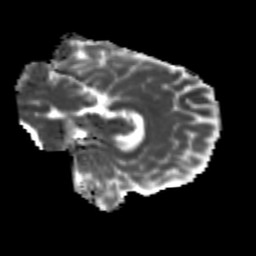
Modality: MD
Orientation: sagittal
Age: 21
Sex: female
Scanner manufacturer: siemens
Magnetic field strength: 3 T
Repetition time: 3.5 s
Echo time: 0.104 s